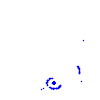
Particle: proton